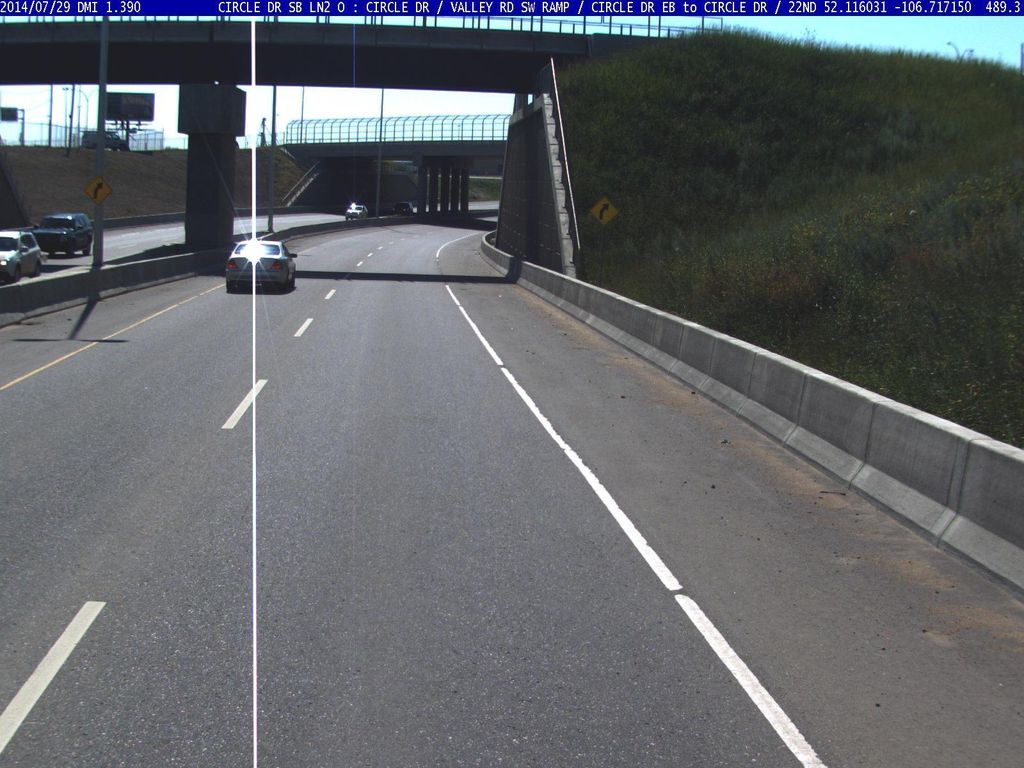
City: saskatoon